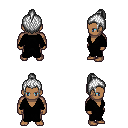
a pixel art fantasy rpg character, male body template, human, dark skin, black robe, metal pants, white short topknot hairstyle, four views (front, back, left, right), 2x2 character sprite sheet, small pixel art, hard edges, no anti-aliasing